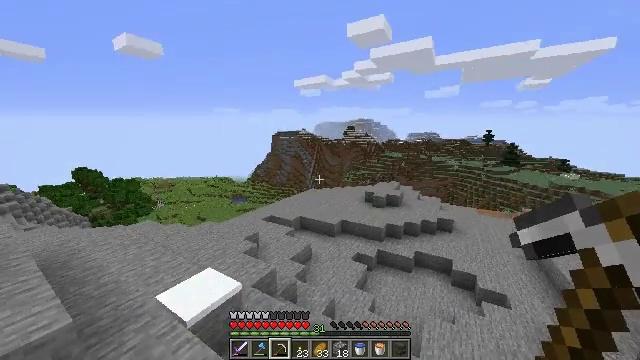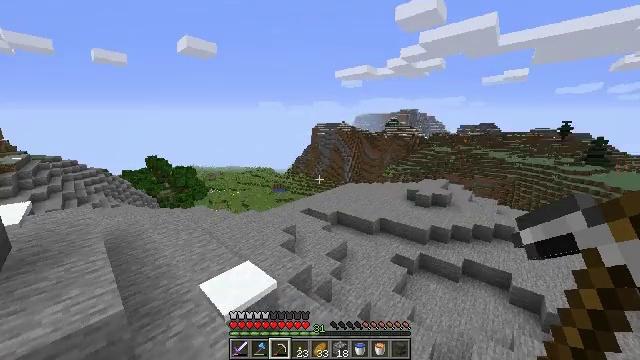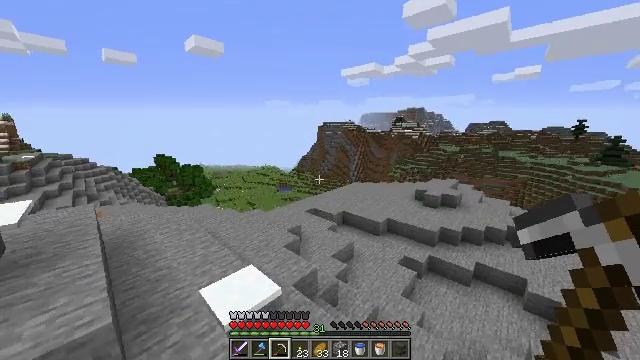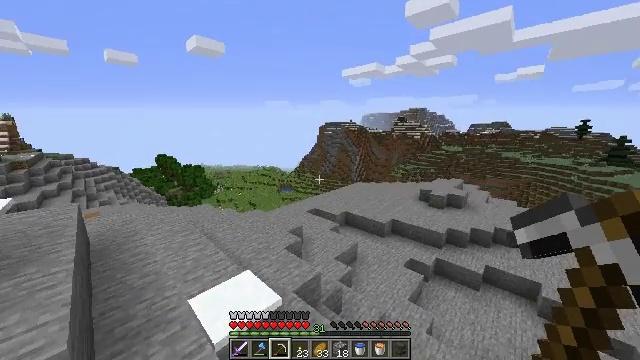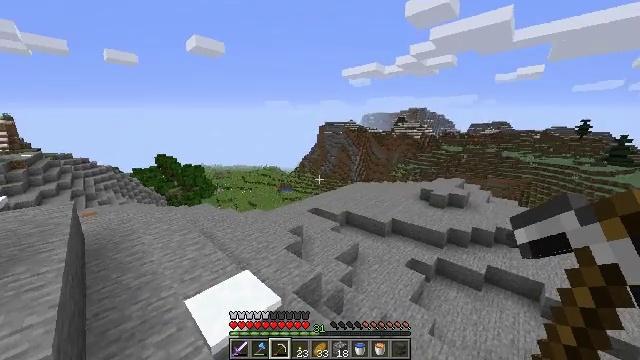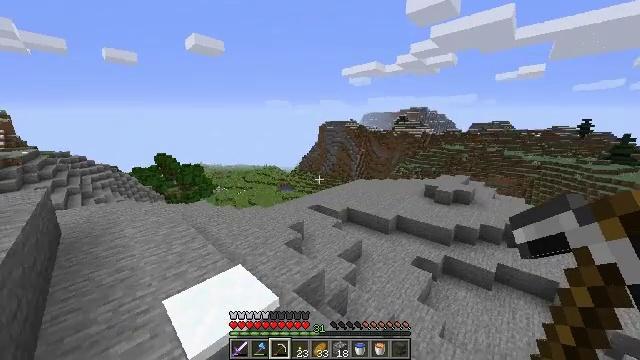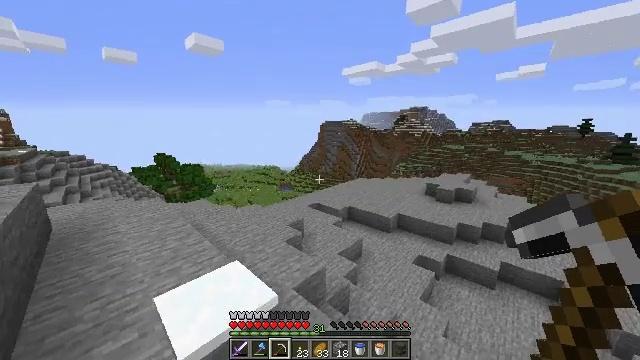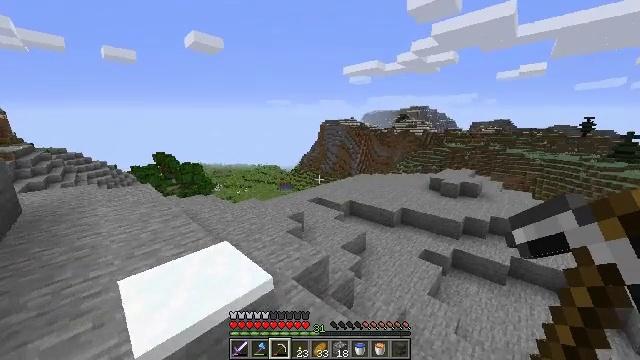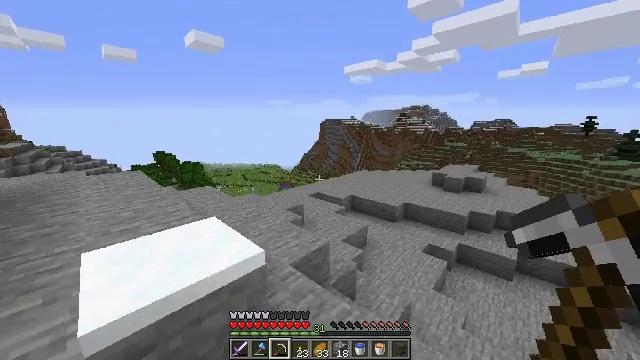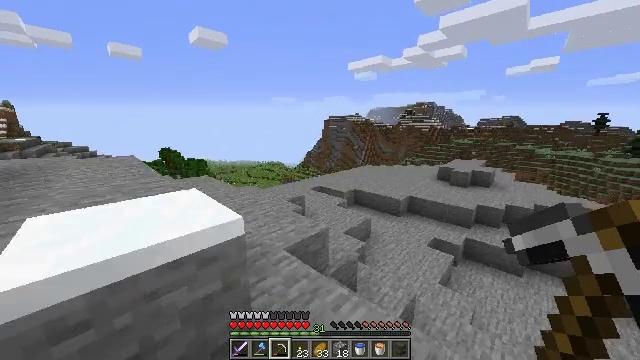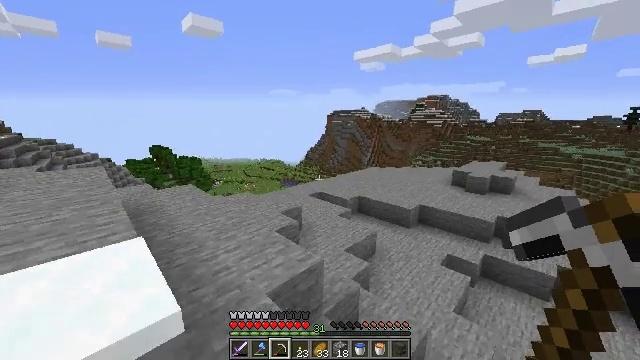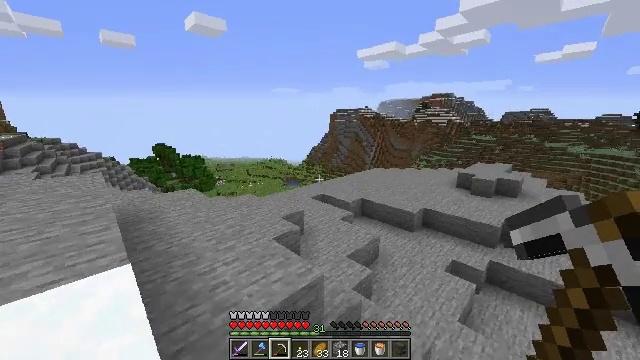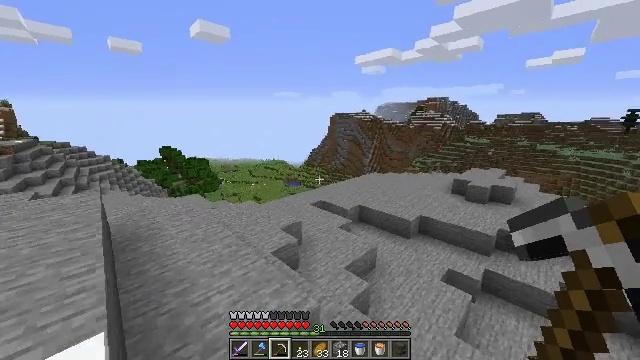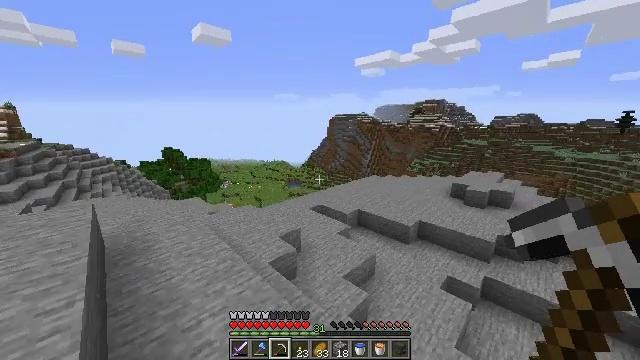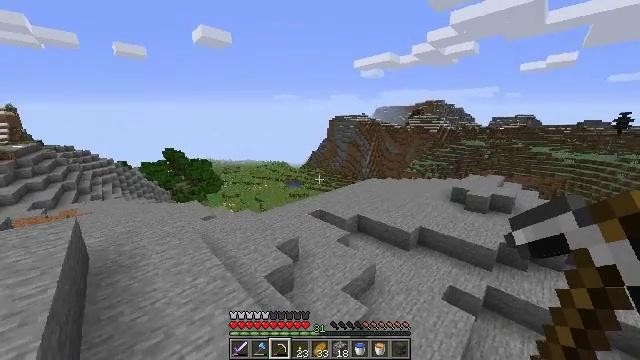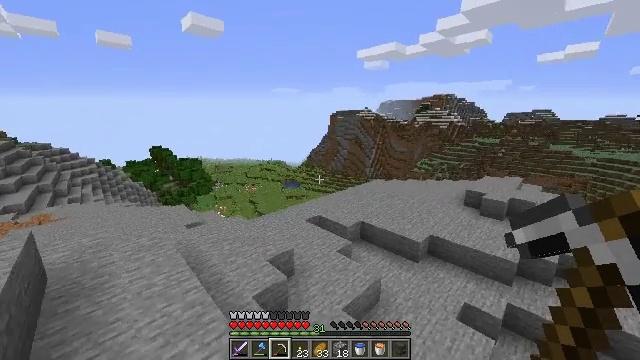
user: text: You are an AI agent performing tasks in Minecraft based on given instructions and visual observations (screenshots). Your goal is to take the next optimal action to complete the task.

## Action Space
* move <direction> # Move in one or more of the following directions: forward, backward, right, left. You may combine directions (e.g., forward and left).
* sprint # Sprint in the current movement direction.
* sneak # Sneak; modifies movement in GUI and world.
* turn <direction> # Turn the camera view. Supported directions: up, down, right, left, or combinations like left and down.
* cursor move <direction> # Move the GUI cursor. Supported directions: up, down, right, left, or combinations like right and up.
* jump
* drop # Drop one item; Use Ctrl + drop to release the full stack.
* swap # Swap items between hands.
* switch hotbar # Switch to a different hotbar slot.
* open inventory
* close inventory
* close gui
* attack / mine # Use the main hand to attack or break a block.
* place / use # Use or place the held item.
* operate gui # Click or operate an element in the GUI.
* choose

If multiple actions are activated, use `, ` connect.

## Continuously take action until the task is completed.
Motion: motion action
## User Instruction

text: Gather grass by holding the left mouse button.
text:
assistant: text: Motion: move forward and move left, sprint, turn left and down, jump
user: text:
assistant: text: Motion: move forward and move left, sprint, turn left, jump
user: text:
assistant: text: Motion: move forward and move left, sprint, jump
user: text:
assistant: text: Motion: move forward, sprint, jump
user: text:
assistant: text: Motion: move forward, sprint, jump
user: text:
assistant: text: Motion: move forward, sprint, jump
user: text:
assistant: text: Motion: move forward, sprint, jump
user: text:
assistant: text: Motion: move forward, sprint, jump
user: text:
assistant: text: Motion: move forward, sprint, turn left, jump
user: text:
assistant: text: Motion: move forward, sprint, jump
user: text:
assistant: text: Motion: move forward, sprint, jump
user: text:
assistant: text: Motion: move forward, sprint, jump
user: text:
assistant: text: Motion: move forward, sprint, jump
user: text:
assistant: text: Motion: move forward, sprint, jump
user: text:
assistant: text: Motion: move forward, sprint, jump
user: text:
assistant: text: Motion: move forward, sprint, jump
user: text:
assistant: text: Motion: move forward, sprint, jump
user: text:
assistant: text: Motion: move forward, sprint, jump
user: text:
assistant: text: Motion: move forward, sprint, jump
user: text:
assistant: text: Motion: move forward, sprint, jump
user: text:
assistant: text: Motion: move forward, sprint, jump
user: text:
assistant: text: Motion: move forward, sprint, jump
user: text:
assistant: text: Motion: move forward, sprint, jump
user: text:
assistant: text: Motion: move forward, sprint, turn right, jump
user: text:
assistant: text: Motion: move forward, sprint, jump
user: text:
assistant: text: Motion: move forward, sprint, turn down, jump
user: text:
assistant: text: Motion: move forward, sprint, jump
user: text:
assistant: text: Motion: move forward, sprint, jump
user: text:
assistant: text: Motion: move forward, sprint, jump
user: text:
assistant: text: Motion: move forward, sprint, jump